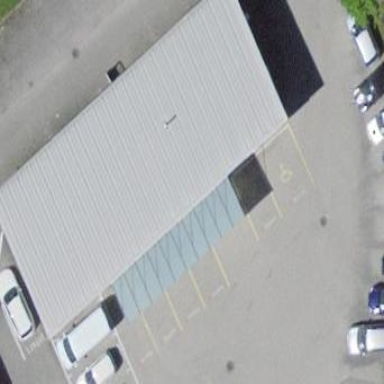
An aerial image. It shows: Car shop building.